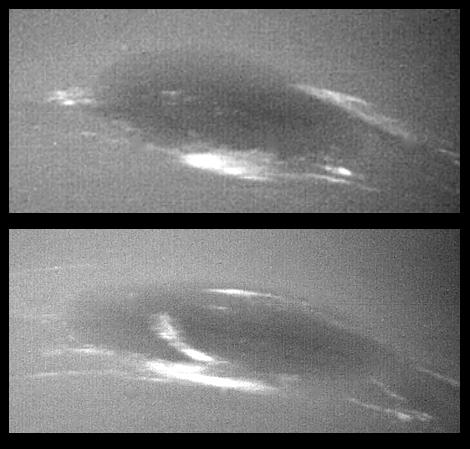
Neptune Clouds Neptune, Voyager